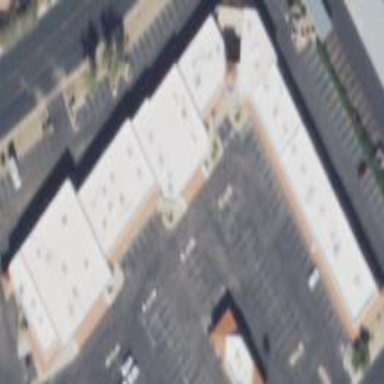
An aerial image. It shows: Commercial building.